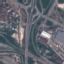
Land use / land cover class: Highway